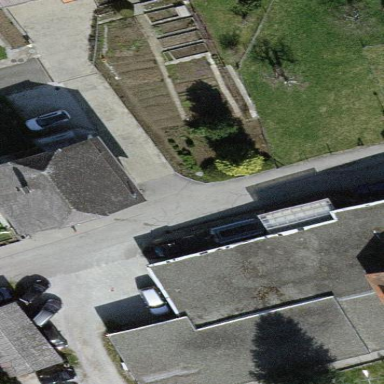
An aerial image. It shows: Detached building.